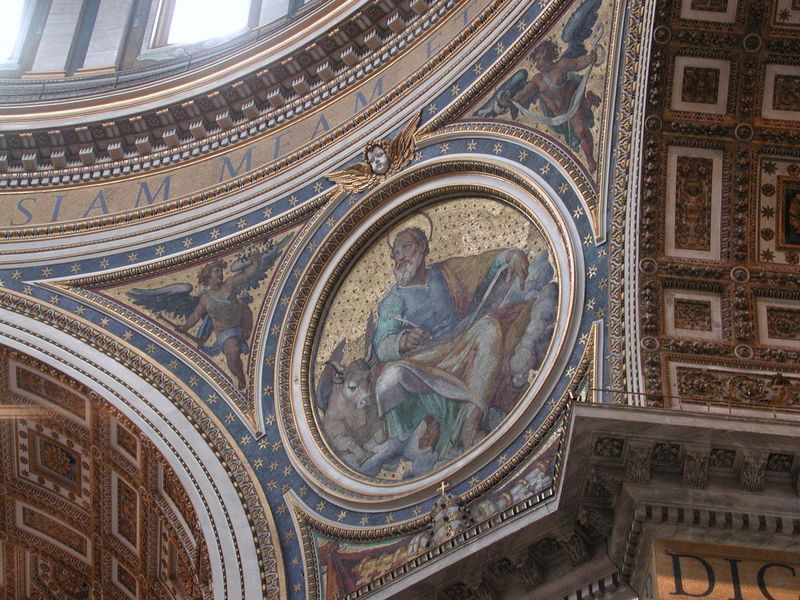
Titel: Petersdom, Kuppel
Künstler: Michelangelo
Standort: Rom, S. Pietro (EU - I - Latium)
Schlagwörter: feder, flügel, mann, sitzen, bunt, fenster, licht, wolke, kirche, gewand, gold, decke, kreis, rund, tondo, engel, putte, schrift, stab, kuh, rind, kuppel, könig, tafel, detail, inschrift, stuck, gewölbe, medaillon, kreuz, sterne, mosaik, kranz, pantheon, rom, sims, nimbus, jesus, schreiben, heiliger, prunk, heilig, ochse, stier, ochs, latein, schriftband, prunkvoll, heiligenschien, apostel, mose, evangelist, evangelistensymbol, siam, lkas, +schrift